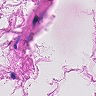
Metastatic tissue present: no